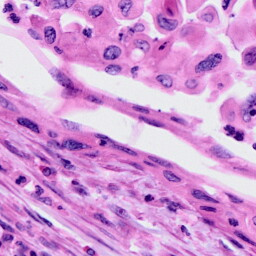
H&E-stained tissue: Cervix